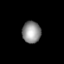
Tissue: lung
Cell type: Epithelial cells
Senescence score: 0.1744
Nuclear area (px): 395
Mean DAPI intensity: 144.106